Current action and preconditions to check: trajectory_clear

Your task: For each precondition in the list above, predict whether it will hold at this action.

Consider the current scene as observed from the mobile robot's camera, and analyze the predicted future states of all dynamic agents (e.g., people, animals, vehicles, or any moving entities) within the NEXT SECOND.

IMPORTANT: Only answer "very likely" if you are absolutely certain—based on strong, clear evidence—that a dynamic agent will violate the precondition in the predicted future state. Do NOT answer "very likely" for unlikely, ambiguous, or low-probability risks.

Ask yourself for each precondition: Is there a high probability, with clear and convincing evidence, that the predicted future states of any dynamic agent will interfere with the predicted future state of the currently executing action within the NEXT SECOND, causing that precondition to fail?

Assess the risk level based on these predictions. Use "likely" or "very likely" if motions create a clear risk of interference.

Use "neutral" or "improbable" if agents are nearby but their predicted paths are clearly diverging or non-conflicting.

Failure Risk Categories: "very improbable", "improbable", "neutral", "likely", "very likely"

Answer Format: Output ONLY the probability_of_failure value from these categories: "very improbable", "improbable", "neutral", "likely", "very likely"

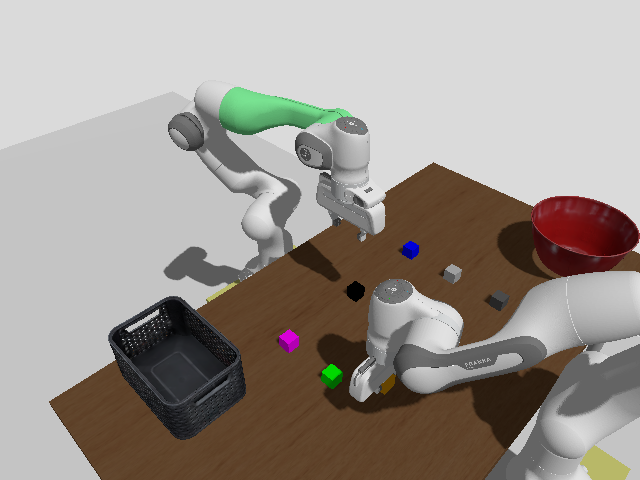

Answer: improbable